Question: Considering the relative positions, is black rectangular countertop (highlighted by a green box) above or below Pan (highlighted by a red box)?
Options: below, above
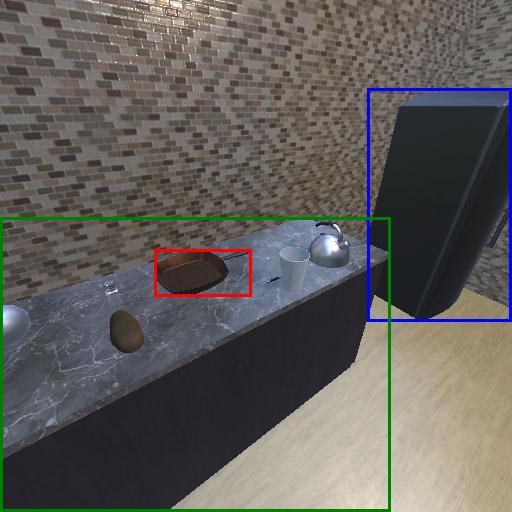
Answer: below